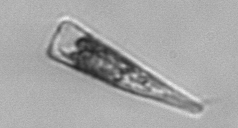
Label: Licmophora